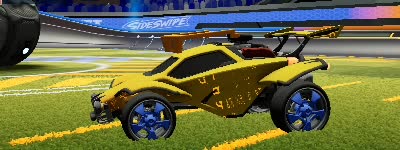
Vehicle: octane